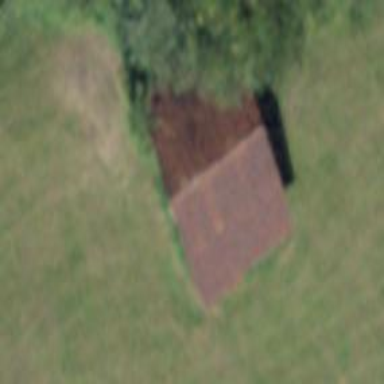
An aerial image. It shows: Barn.